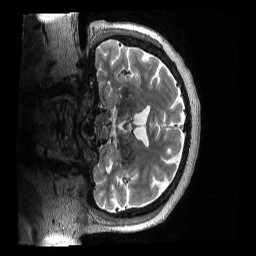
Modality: T2w
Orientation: coronal
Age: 51
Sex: female
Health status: ill
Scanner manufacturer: siemens
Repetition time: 3.2 s